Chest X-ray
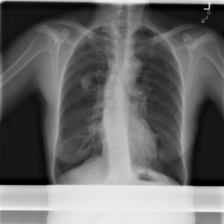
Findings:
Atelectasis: negative
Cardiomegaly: negative
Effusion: negative
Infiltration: negative
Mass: positive
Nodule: negative
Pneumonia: negative
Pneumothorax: negative
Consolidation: negative
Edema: negative
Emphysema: negative
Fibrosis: negative
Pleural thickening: negative
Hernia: negative